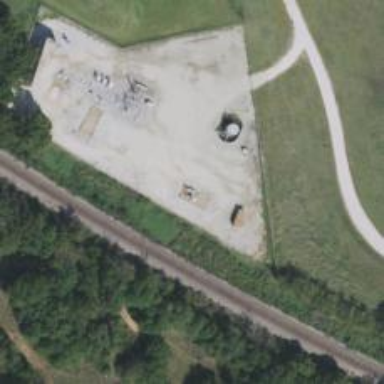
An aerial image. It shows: Petroleum well.